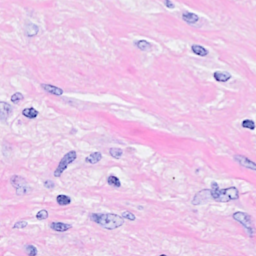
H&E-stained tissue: Breast